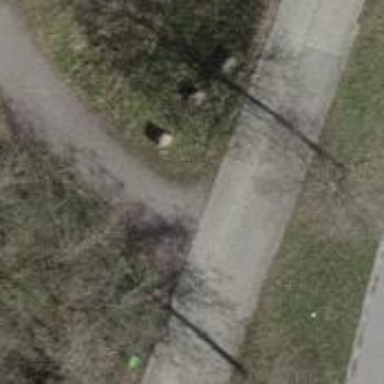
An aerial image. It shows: Bollard barrier.